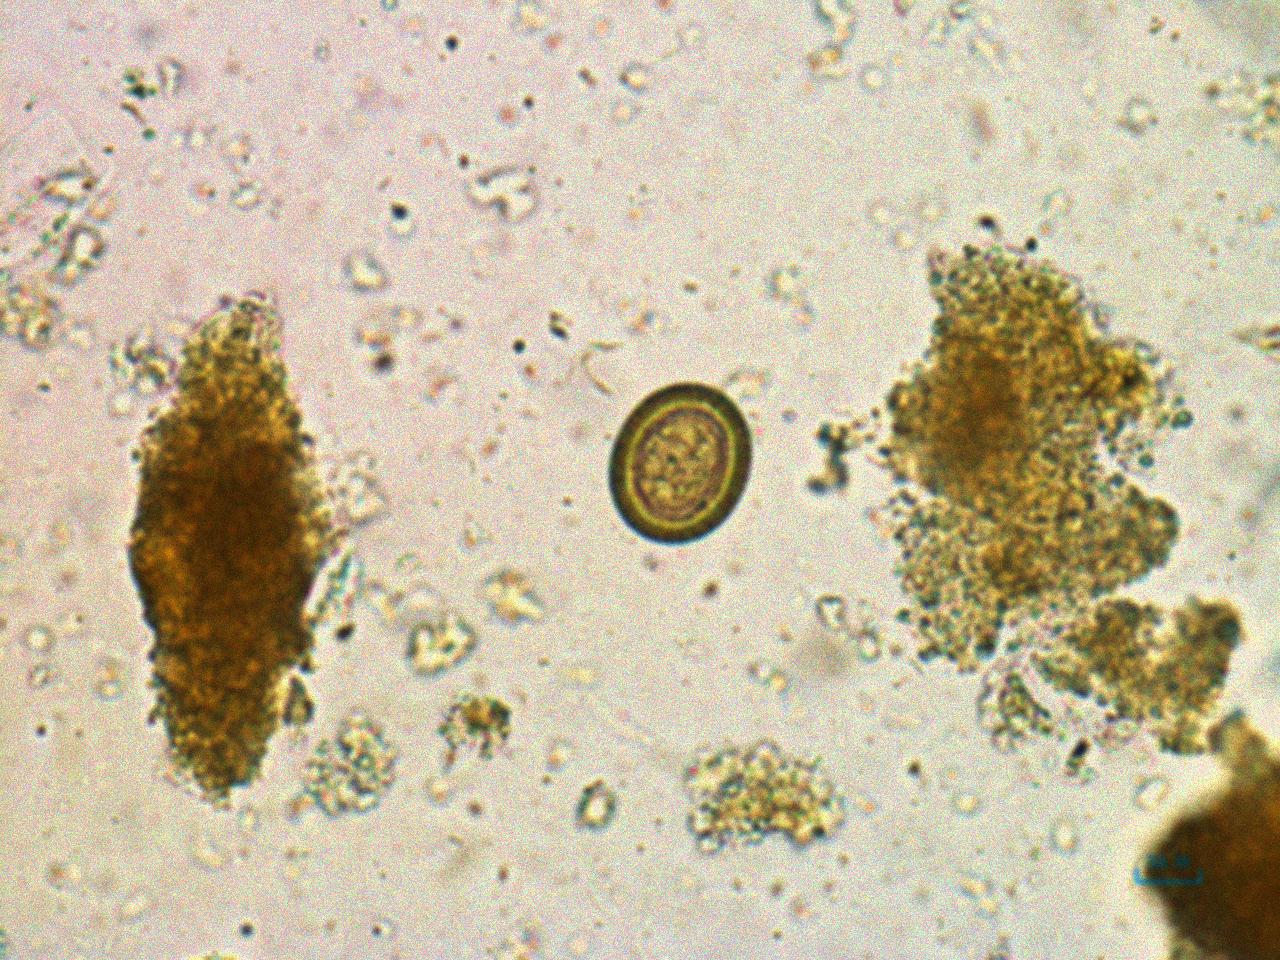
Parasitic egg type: Taenia spp. egg